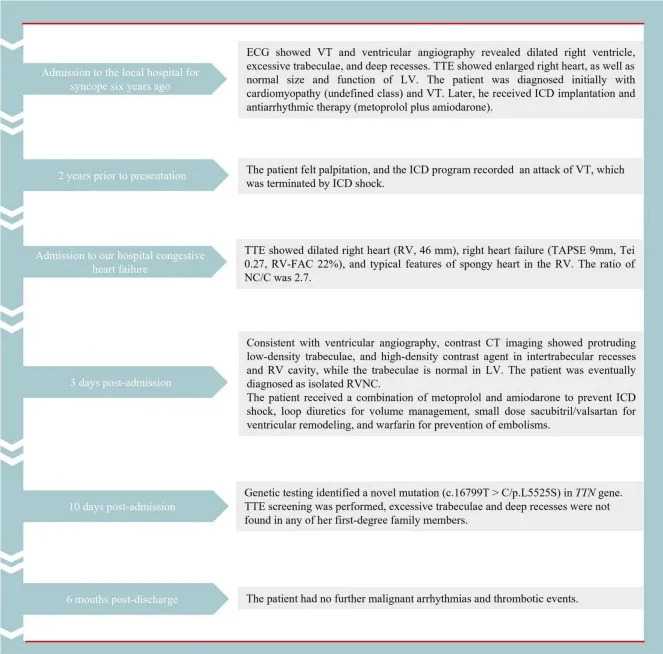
The detailed timeline of this patient from the symptom onset to follow-up. ECG, electrocardiogram; VT, ventricular tachycardia; TTE, transthoracic echocardiography; ICD, implantable cardioverter-defibrillator; RV, right ventricle; CT, computed tomography; LV, left ventricle; RVNC, right ventricular non-compaction.
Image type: chart (chart)